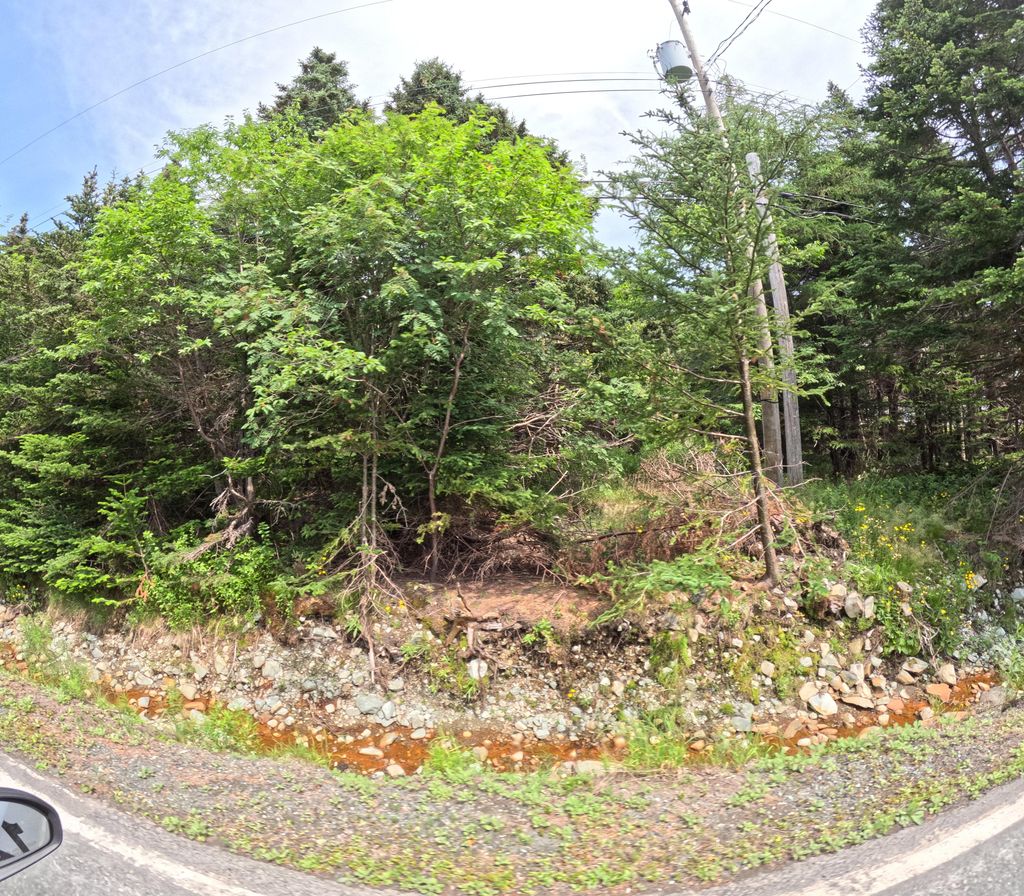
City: st_johns